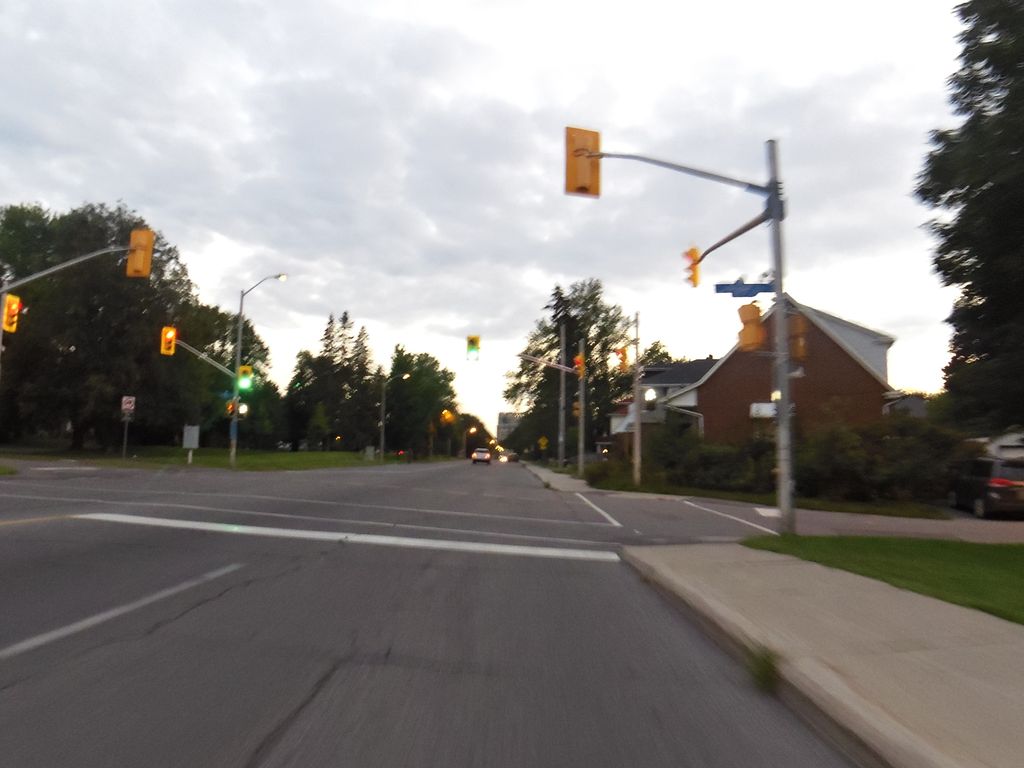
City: ottawa-gatineau